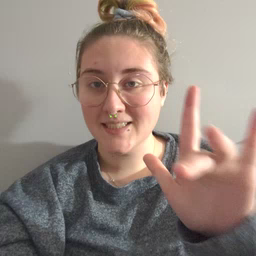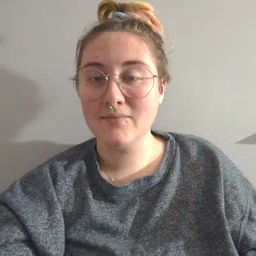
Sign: wait